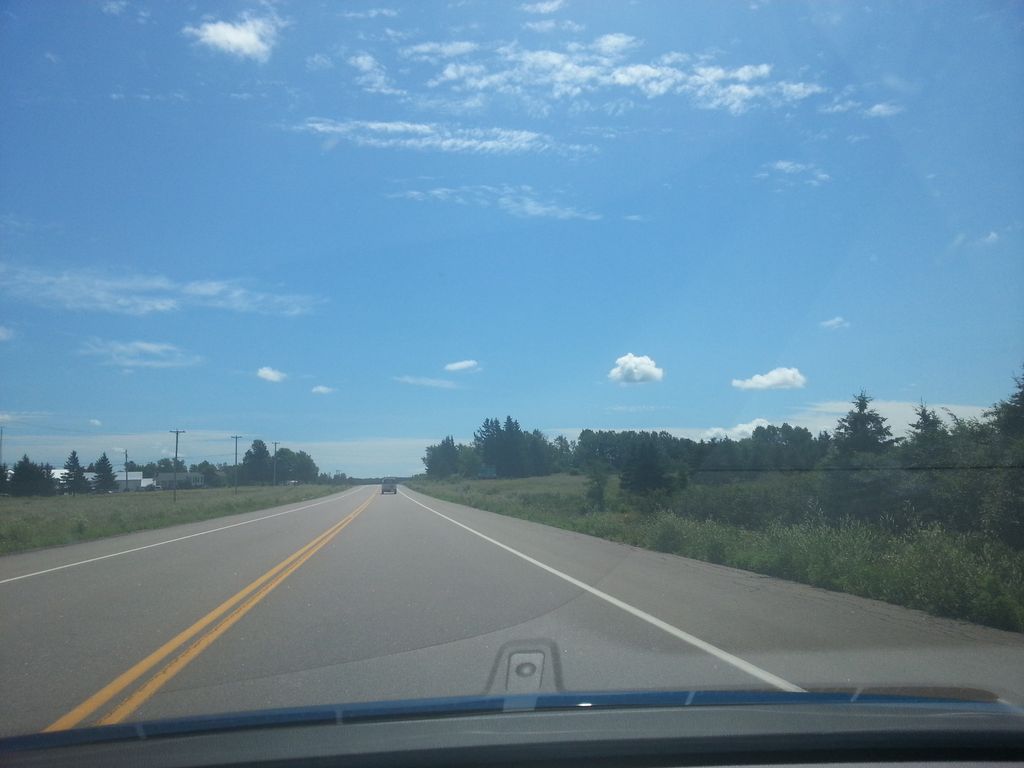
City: charlottetown